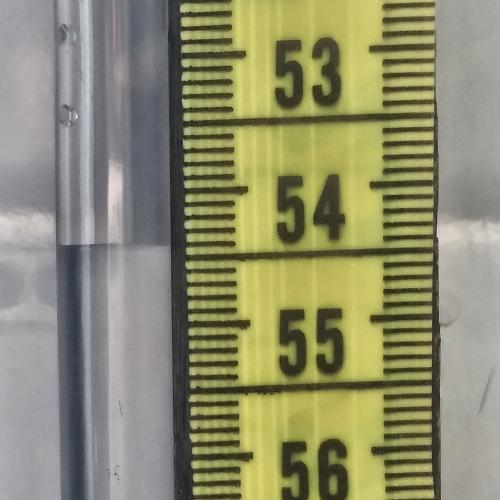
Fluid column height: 54.4 cm